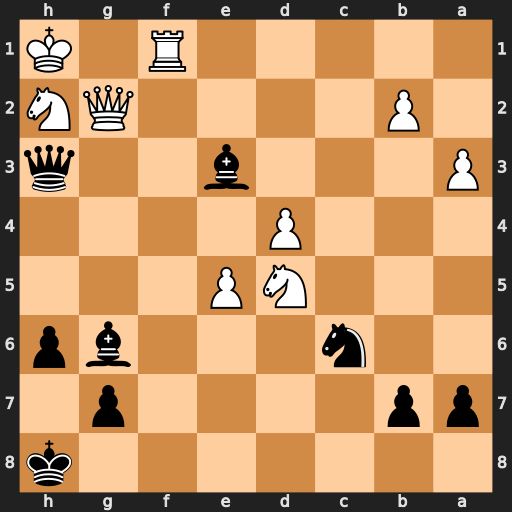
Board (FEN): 7k/pp4p1/2n3bp/3NP3/3P4/P3b2q/1P4QN/5R1K
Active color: b
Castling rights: -
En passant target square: -
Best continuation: Qxg2+ Kxg2 Be4+ Kg3 Bxd5